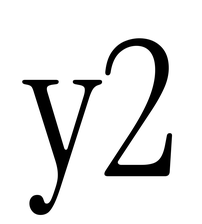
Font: InstrumentSerif-Regular